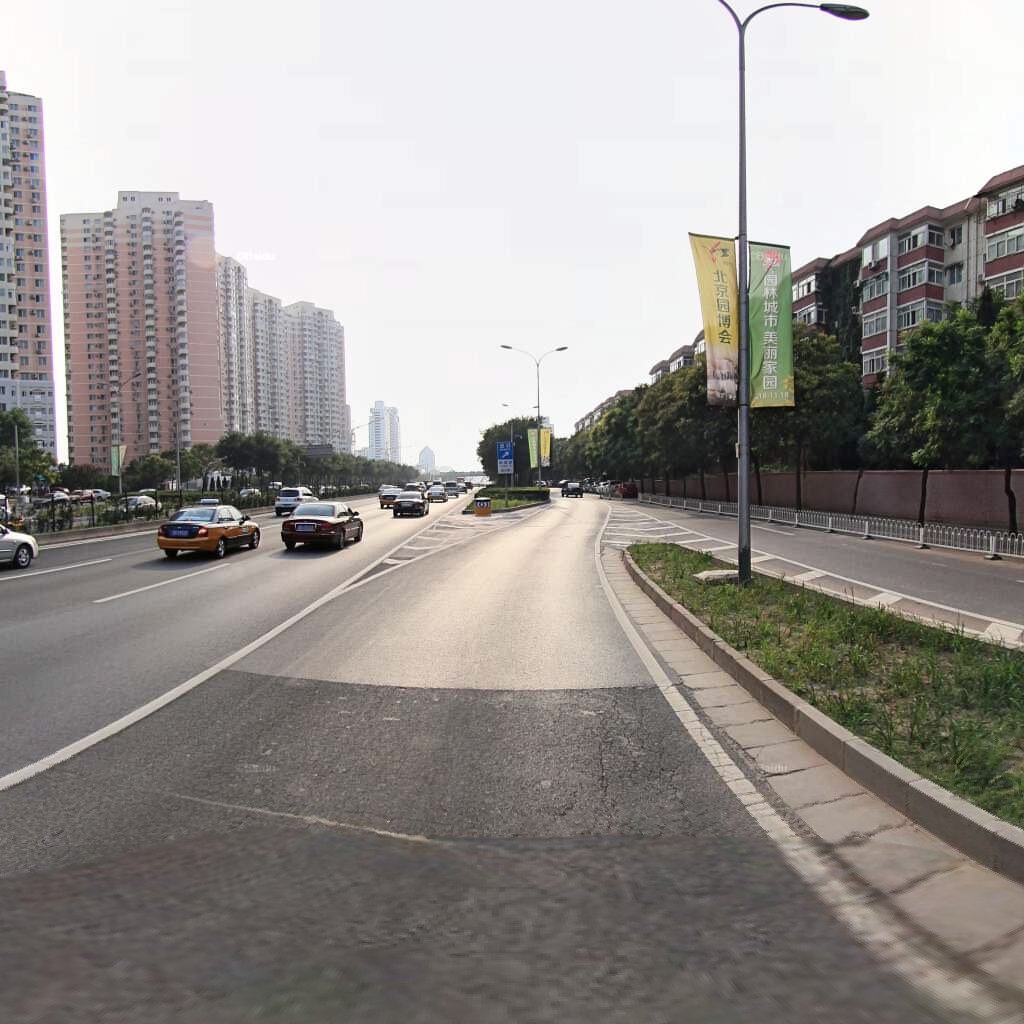
Region: Haidian
Road damage annotations: alligator crack, transverse patch